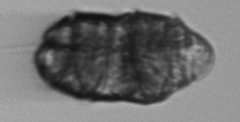
Label: Margalefidinium